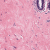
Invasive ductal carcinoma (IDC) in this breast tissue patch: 0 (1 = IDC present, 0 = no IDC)